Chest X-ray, PA view. Patient: 64 years old, sex M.
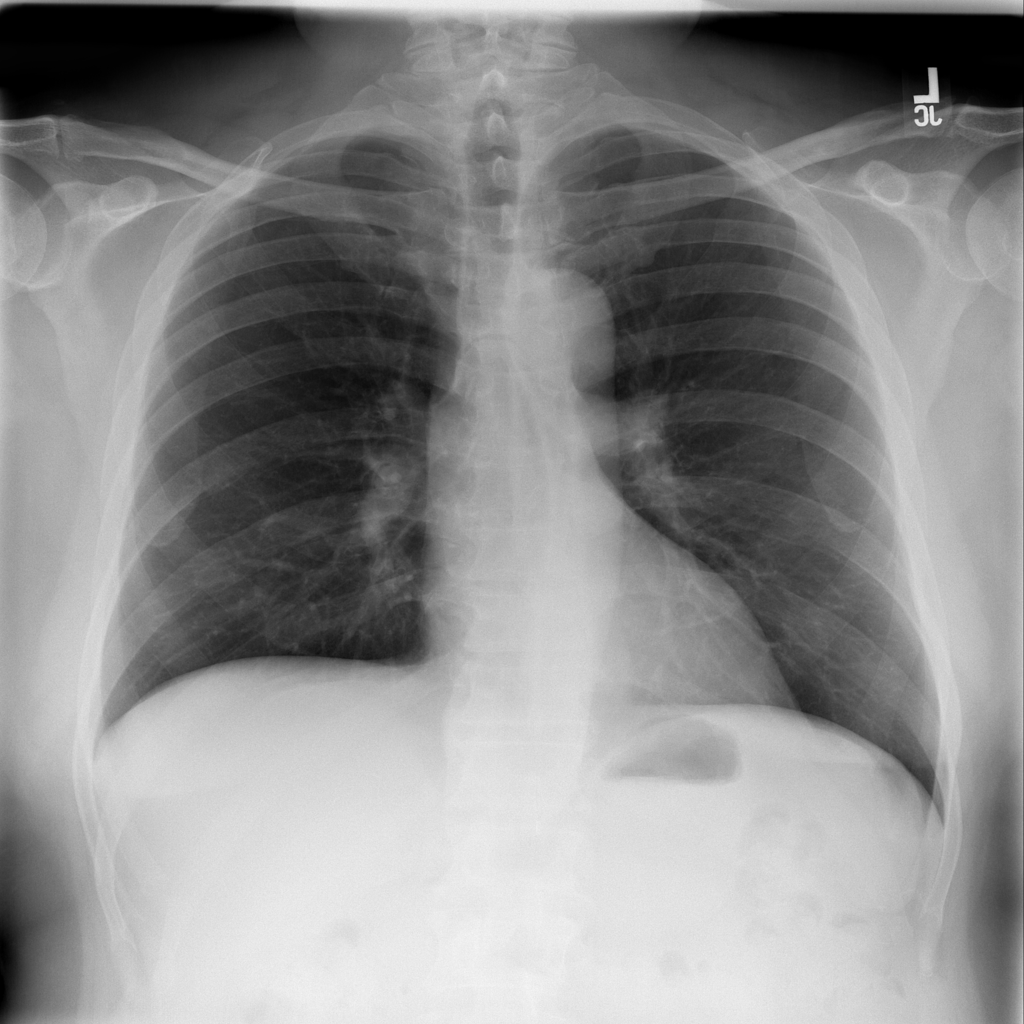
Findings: No Finding